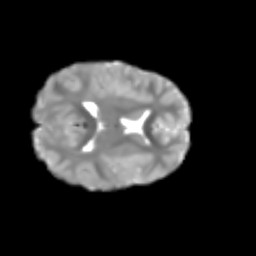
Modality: T2w
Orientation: axial
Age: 8
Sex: female
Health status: healthy